Chest X-ray. View position: PA
Patient age: 57
Patient sex: F
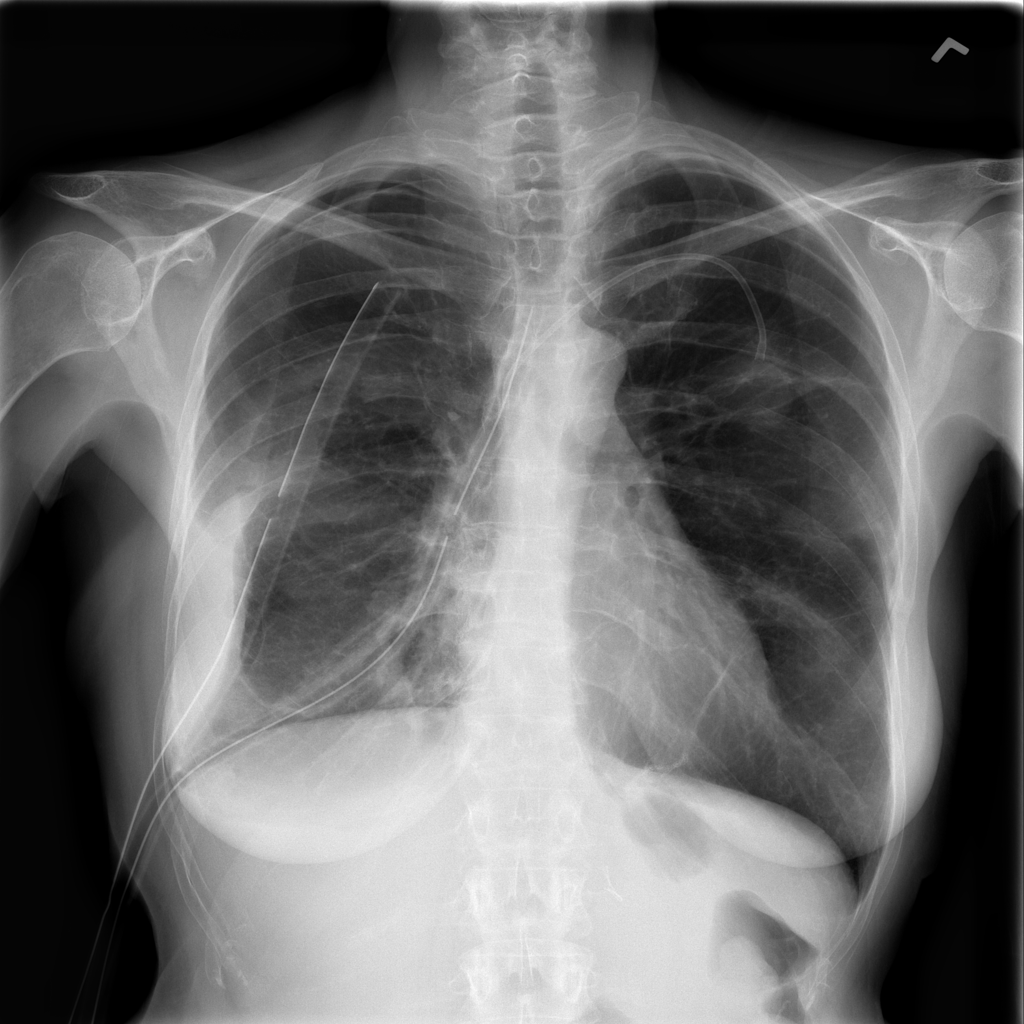
Finding: Pneumothorax